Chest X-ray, PA view. Patient: 38 years old, sex M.
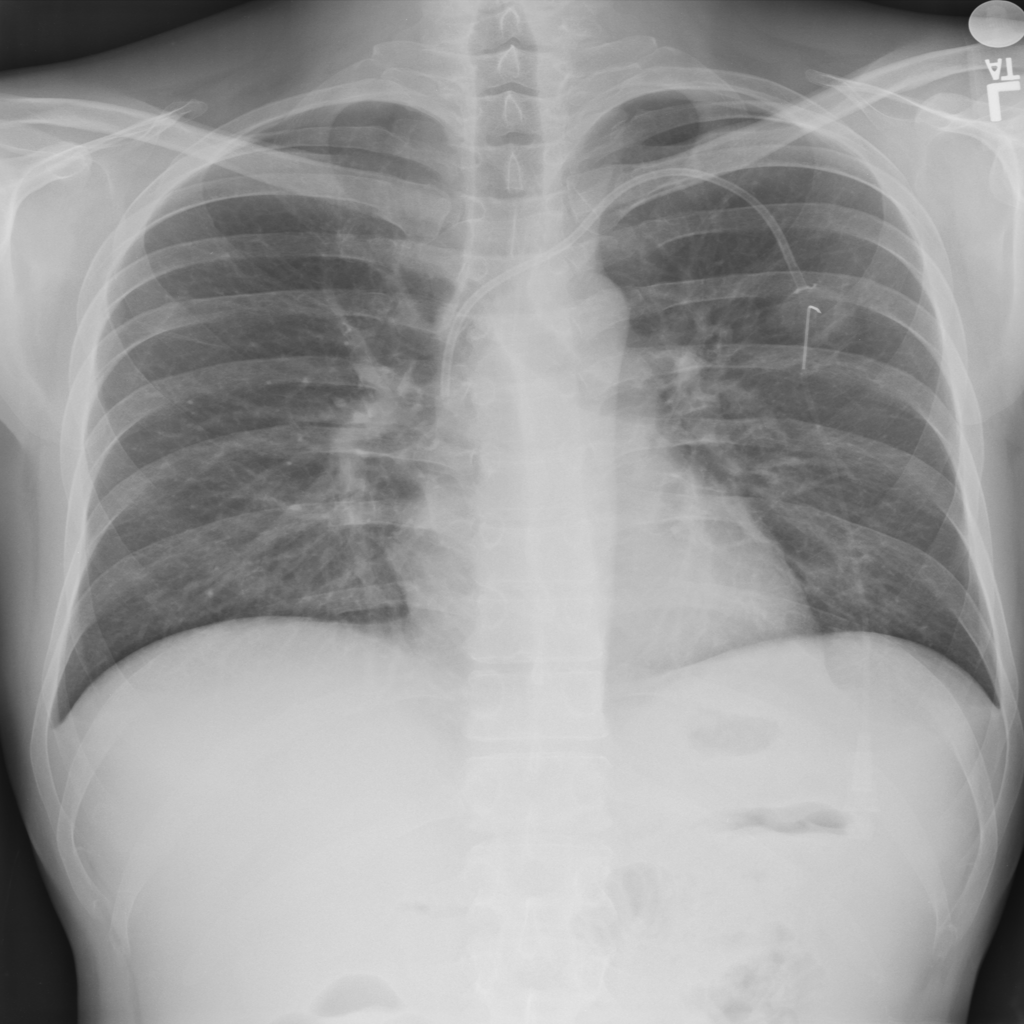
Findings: No Finding